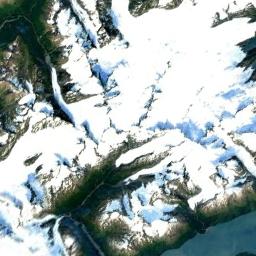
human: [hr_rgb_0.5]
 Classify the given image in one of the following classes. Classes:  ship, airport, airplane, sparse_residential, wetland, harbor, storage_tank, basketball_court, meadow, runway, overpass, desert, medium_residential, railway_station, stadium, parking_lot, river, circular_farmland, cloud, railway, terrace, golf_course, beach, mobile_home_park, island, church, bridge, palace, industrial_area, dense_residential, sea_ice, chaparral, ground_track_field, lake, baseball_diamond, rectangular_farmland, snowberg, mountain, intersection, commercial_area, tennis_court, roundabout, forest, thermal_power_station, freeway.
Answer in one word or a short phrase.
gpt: snowberg